Question: I have a Windows 8.1 and i am using the playerFramework:MediaPlayer from codeplex (<URL> and when I put my cursor on the seek bar or the timer i have a label that appears on the player. I have tried to play around with the style but have not found a way to remove this, has anyone been able to remove this label?
Here is my XAML Player code:
'''
<playerFramework:MediaPlayer
x:Name="Player"
Height="281"
Width="498"
IsCaptionSelectionVisible="False"
IsFullScreenEnabled="True"
IsFullScreenVisible="True"
IsPlayPauseVisible="True"
IsResolutionIndicatorVisible="False"
IsSignalStrengthVisible="False"
IsSkipAheadVisible="False"
IsSkipBackVisible="False"
IsTimeElapsedVisible="True"
IsTimeRemainingVisible="True"
IsTrickPlayEnabled="False"
IsVolumeVisible="True"
SeekWhileScrubbing="True"
ThumbnailImageSource="{Binding
VideoDetails.Thumbnail480Uri,
Converter={StaticResource UriConverter}}" />
'''

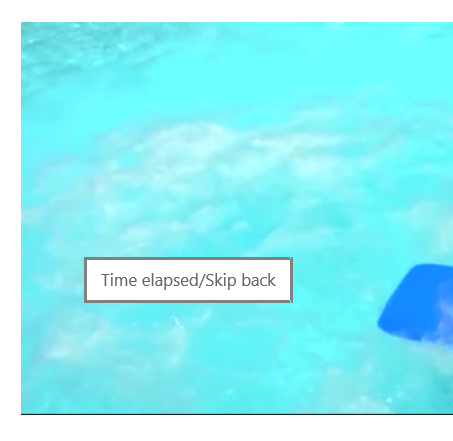
Answer: I have found the solution, after looking at the playerFramework:MediaPlayer style I found the element that shows the tips. This element is called Info, so i need to hide it. So basically you need to added IsInfoEnabled="False" to your MediaElement.
thus:
'''
<playerFramework:MediaPlayer
x:Name="Player"
MinHeight="281"
MinWidth="498"
IsInfoEnabled="False"
ThumbnailImageSource="{Binding
Thumbnail480Uri,
Converter={StaticResource UriConverter}}"/>
'''